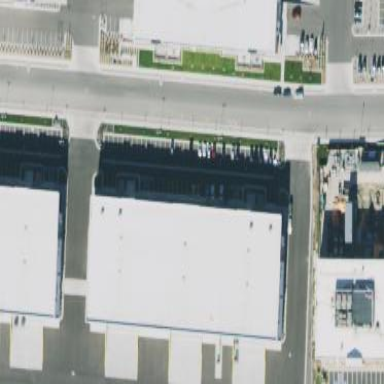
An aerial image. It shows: Commercial building.